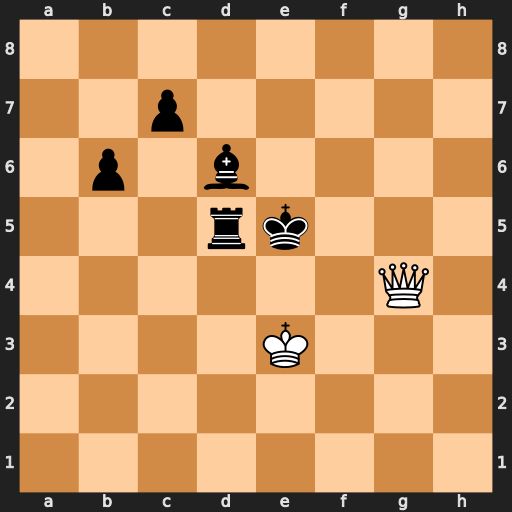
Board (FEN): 8/2p5/1p1b4/3rk3/6Q1/4K3/8/8
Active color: w
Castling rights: -
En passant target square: -
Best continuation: Qe4+ Kf6 Qxd5